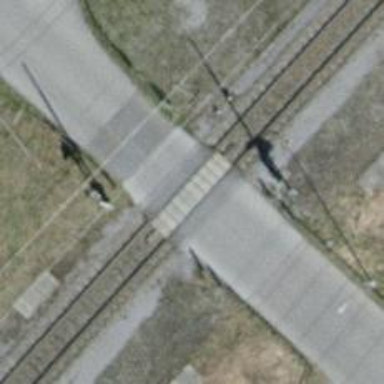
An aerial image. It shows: Level crossing at the railway with full barrier.